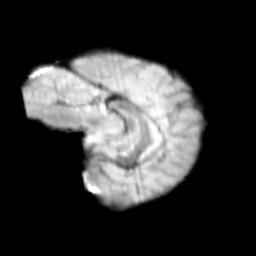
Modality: T2w
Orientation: sagittal
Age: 10
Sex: female
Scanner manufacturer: siemens
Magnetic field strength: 3 T
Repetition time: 3.8 s
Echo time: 0.07 s